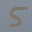
Label: 5